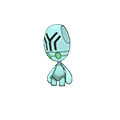
Pok\u00e9mon: elgyem